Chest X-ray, PA view. Patient: 65 years old, sex M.
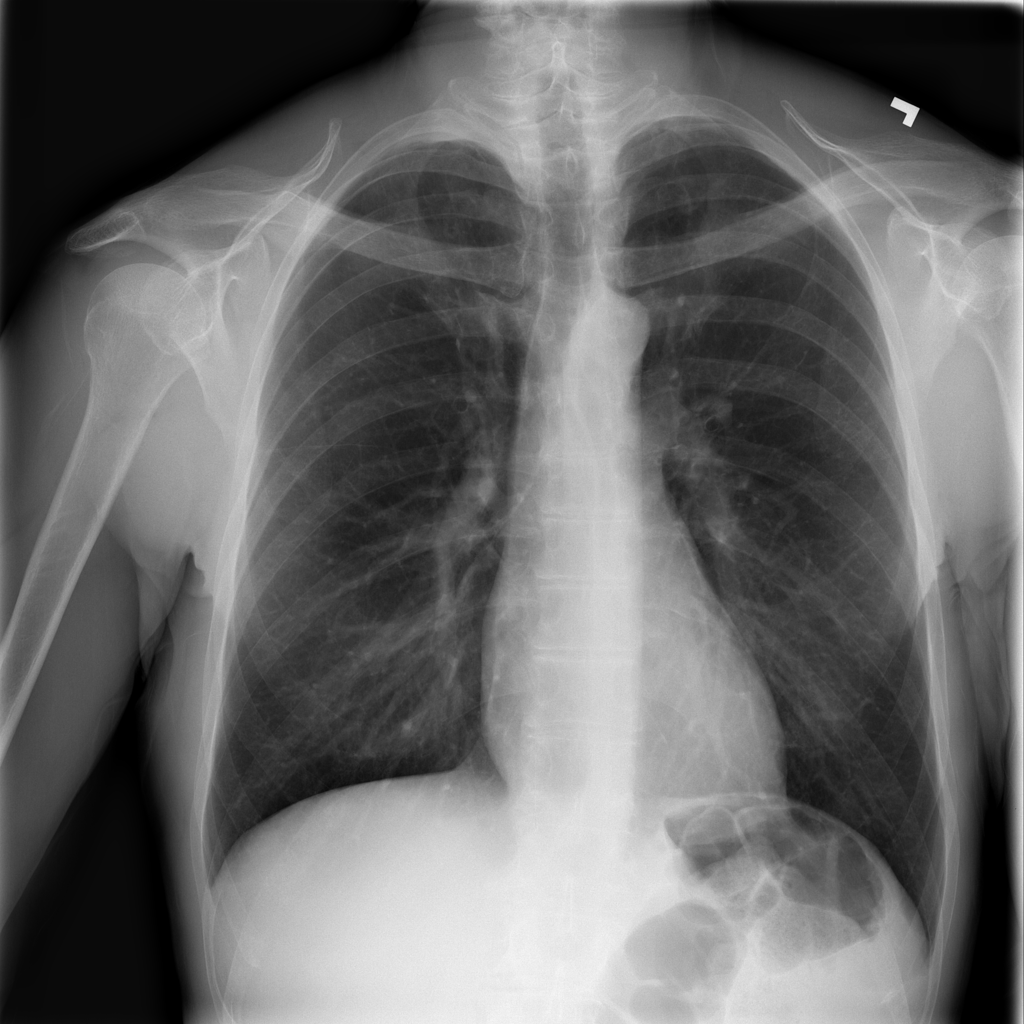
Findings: No Finding